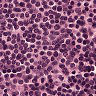
Metastatic tissue present: no